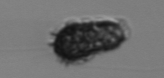
Label: Syracosphaera_pulchra